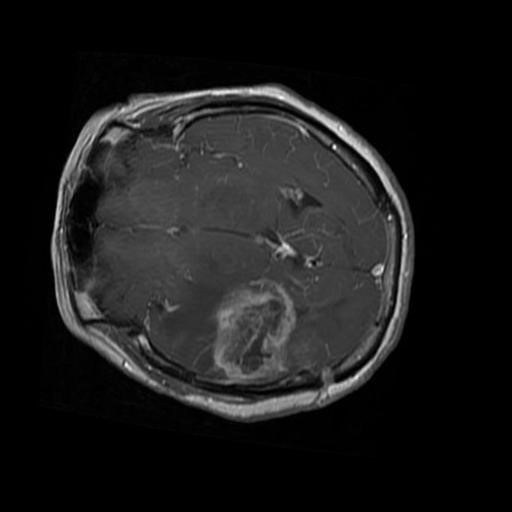
Label: brain_glioma